Chest X-ray. View position: AP
Patient age: 37
Patient sex: F
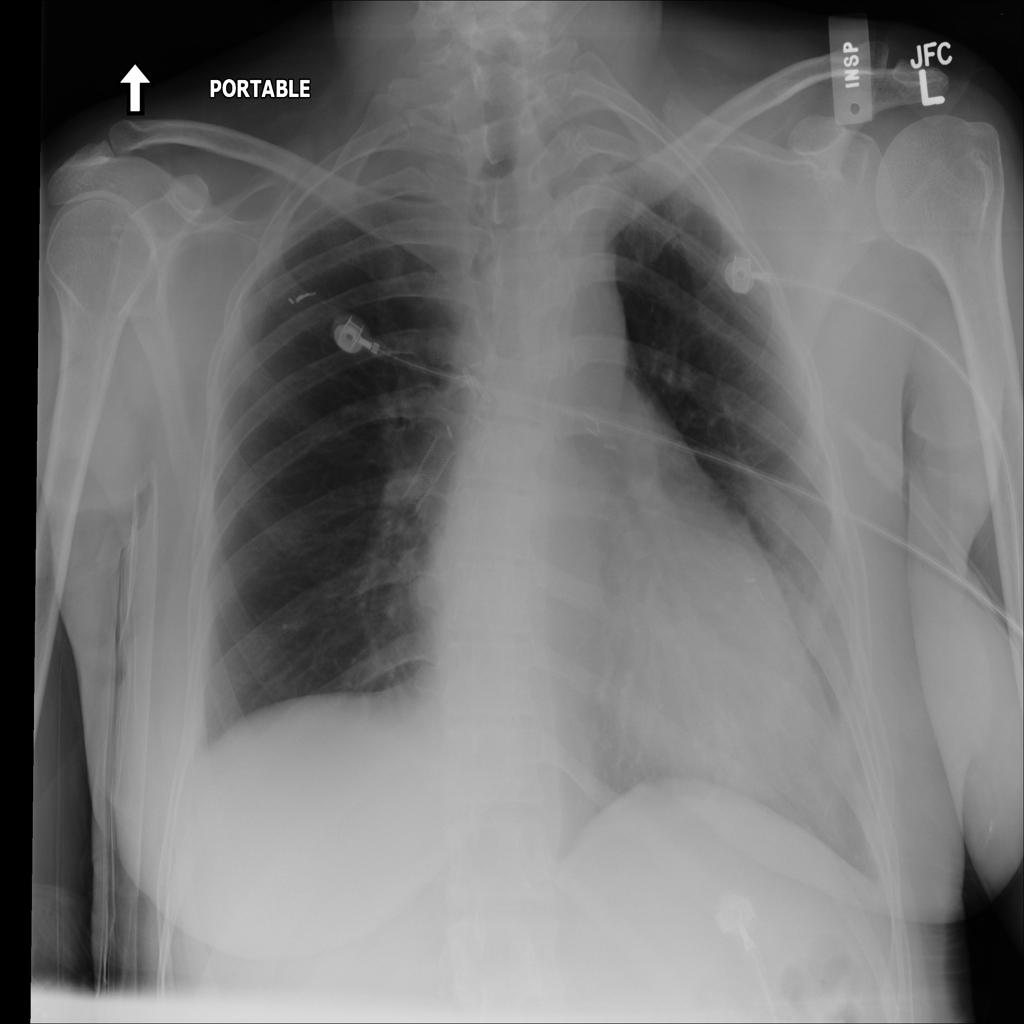
Finding: Pneumothorax